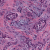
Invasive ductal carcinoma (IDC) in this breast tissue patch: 1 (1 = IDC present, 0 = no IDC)